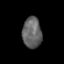
Tissue: prostate
Cell type: T cells
Senescence score: 0.7774
Nuclear area (px): 575
Mean DAPI intensity: 100.452